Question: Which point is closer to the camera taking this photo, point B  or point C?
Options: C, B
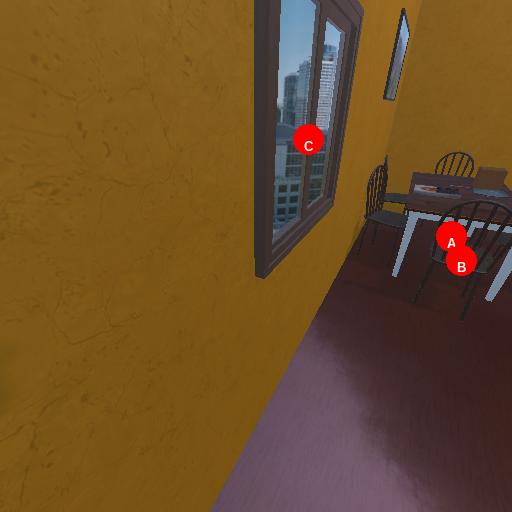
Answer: C